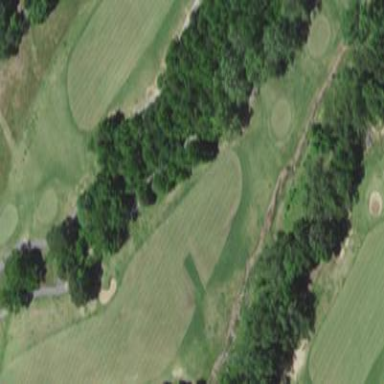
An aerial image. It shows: Rough area on grassy golf course.